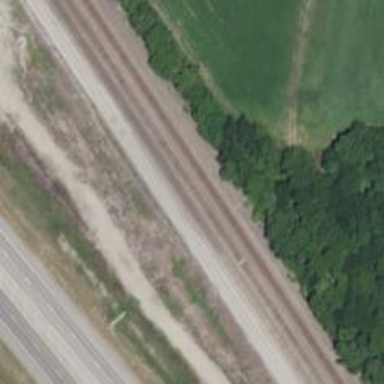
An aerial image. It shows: Railway spur service.